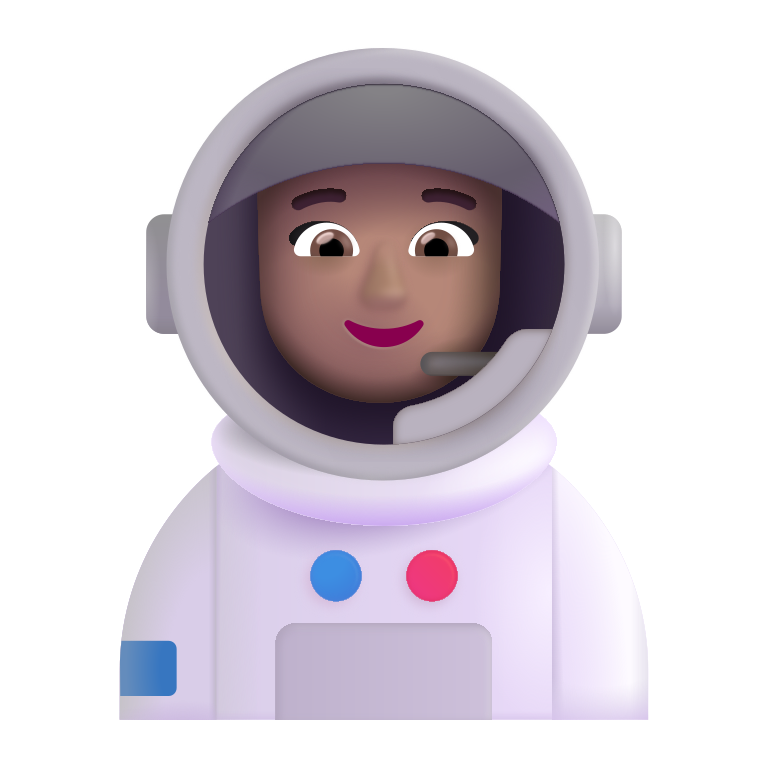
woman astronaut color